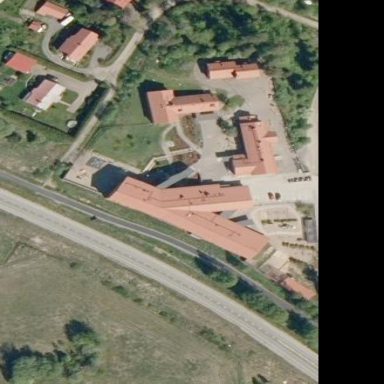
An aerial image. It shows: School.